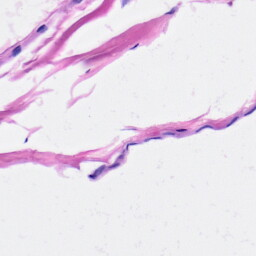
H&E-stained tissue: Heart